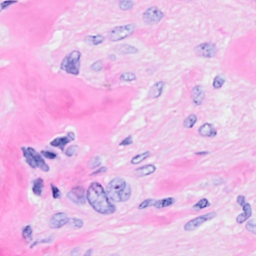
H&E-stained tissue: Breast